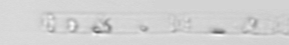
Label: Cerataulina_pelagica